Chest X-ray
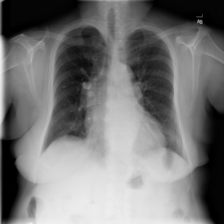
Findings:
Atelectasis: negative
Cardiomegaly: negative
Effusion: negative
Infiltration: negative
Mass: negative
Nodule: negative
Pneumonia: negative
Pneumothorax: negative
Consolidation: negative
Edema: negative
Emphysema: negative
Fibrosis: negative
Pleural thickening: negative
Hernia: negative